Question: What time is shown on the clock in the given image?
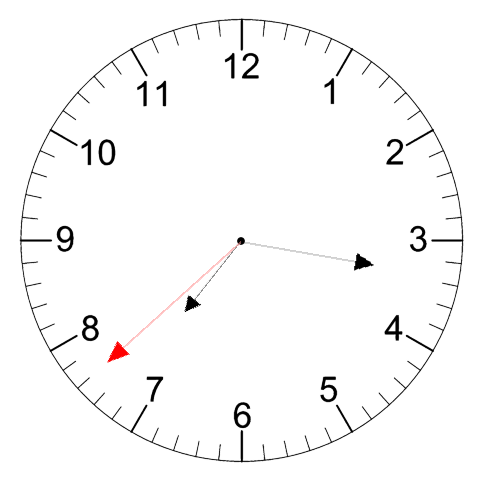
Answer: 07:16:38